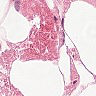
Metastatic tissue present: no